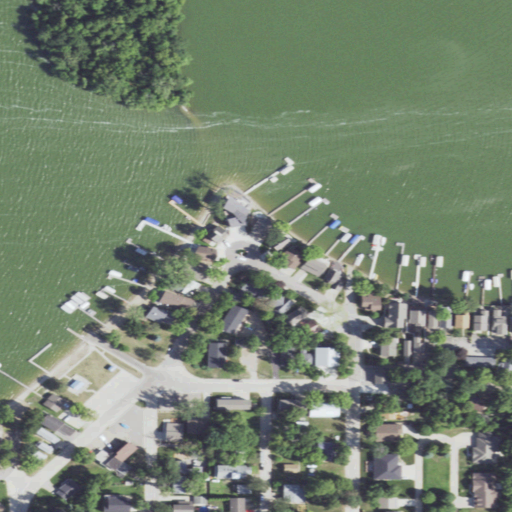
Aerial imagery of cape in Iowa named Grand View Point containing open water, medium intensity development, low intensity development, high intensity development, mixed forest, open development, and deciduous forest